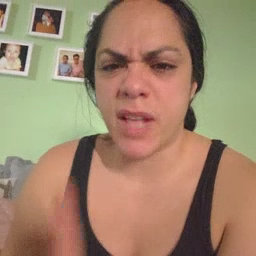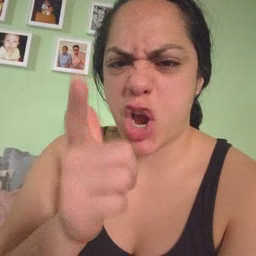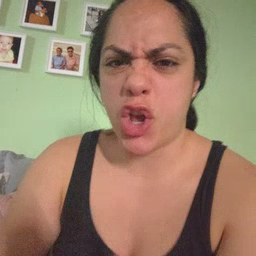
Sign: later